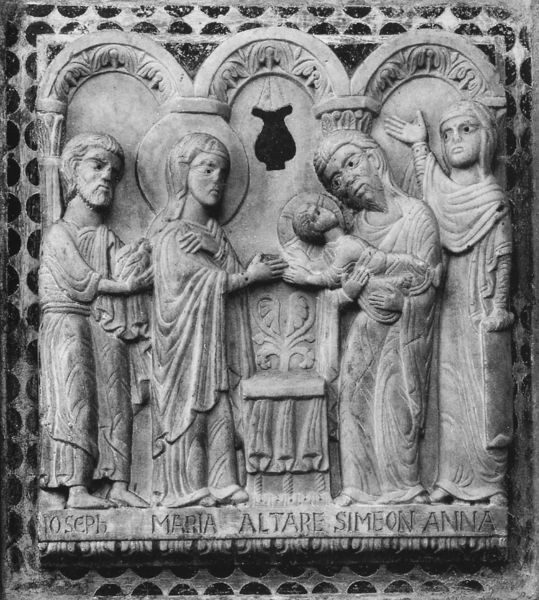
Titel: Kanzel
Standort: Florenz, S. Leonardo in Arcetri (EU - I - Toskana)
Schlagwörter: mann, frau, stuhl, säule, muster, ornament, bibel, stein, kirche, drei, kind, relief, bogen, baby, rundbogen, bögen, fuss, darstellung, altar, heiligenschein, nimbus, christus, jesus, priester, segen, tempel, heilige, taufe, maria, christentum, anna, josef, joseph, heilige familie, jesuskind, kreuznimbus, darbringung, darbringung im tempel, messias, simeon, altare, anne, fuenf, architekturdekor, darbringung im tempoel